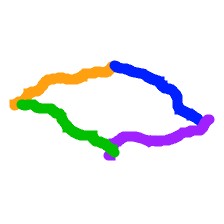
Shape: rhombus